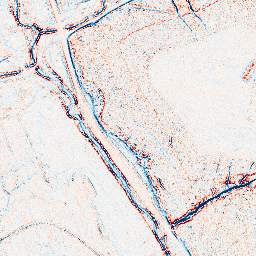
Category: edge_preserving
Decomposition family: bilateral
Decomposition parameters: d: 5
sigma_color: 50
sigma_space: 75
Upsampling method: regularized
Upsampling parameters: scale: 2
lambda_reg: 0.01
Upsampling scale: 2